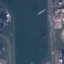
Land use / land cover: River